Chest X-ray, AP view. Patient: 80 years old, sex F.
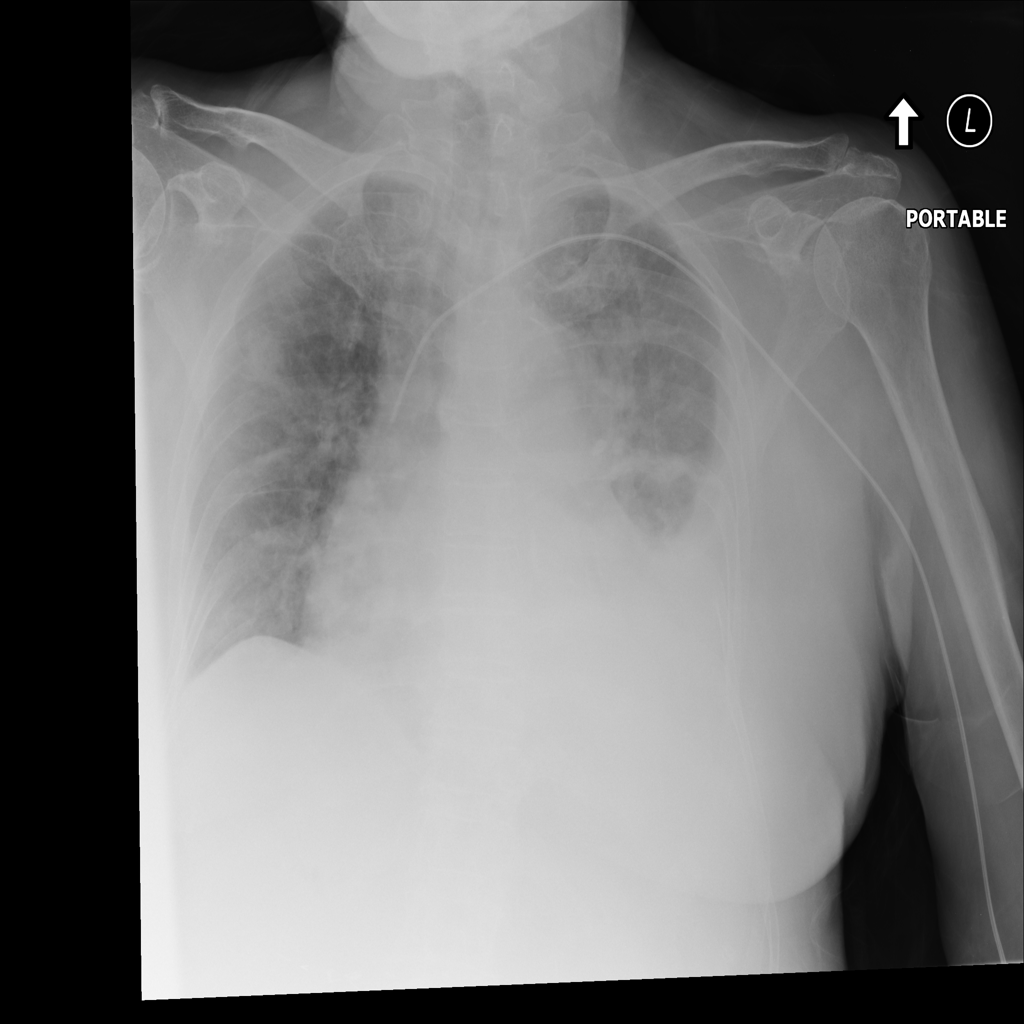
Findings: No Finding